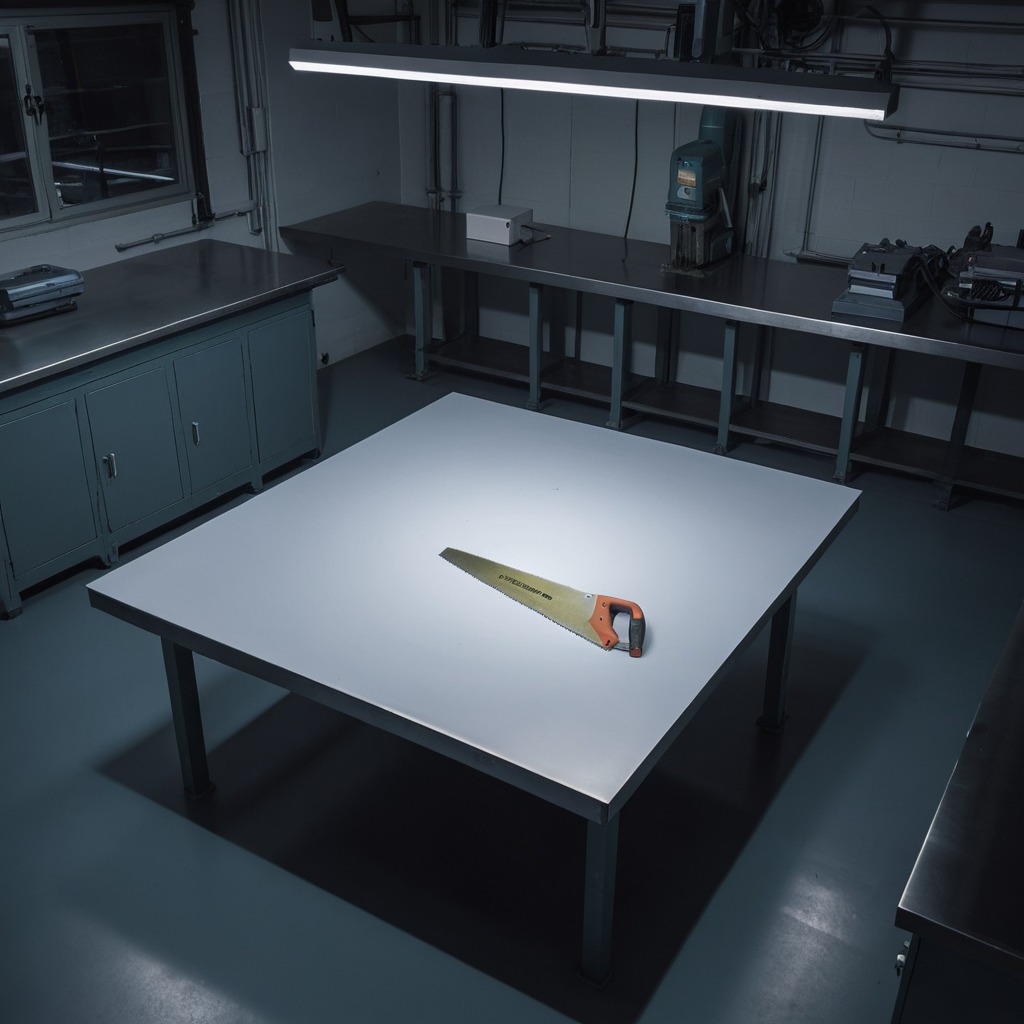
A handheld metal saw is lying on a clean empty table in a basement in the evening.